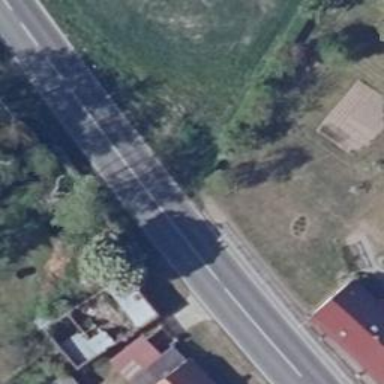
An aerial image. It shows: Primary road with asphalt surface.